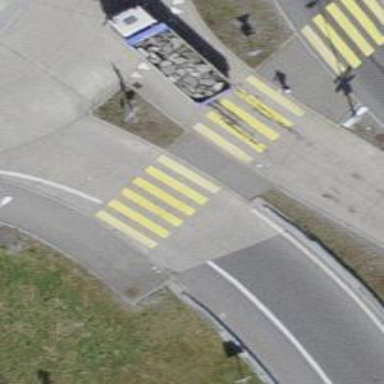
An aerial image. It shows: Kerb serving as barrier.